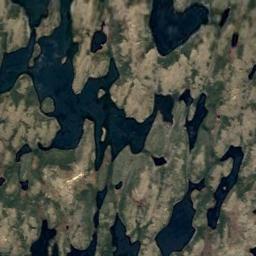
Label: wetland